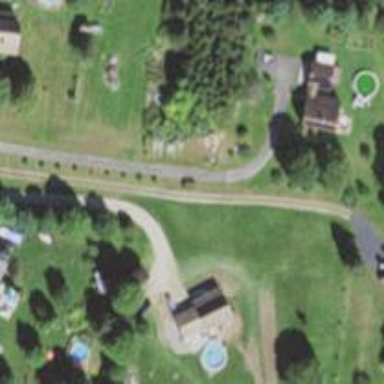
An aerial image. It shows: Residential driveway.